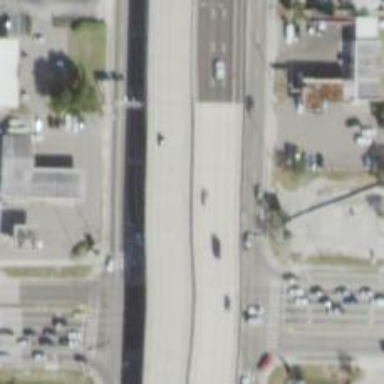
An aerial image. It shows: Primary link highway.